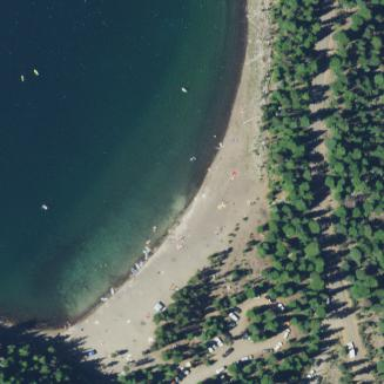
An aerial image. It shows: Beautiful beach with natural surroundings.